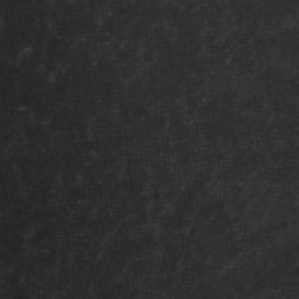
Label: frost